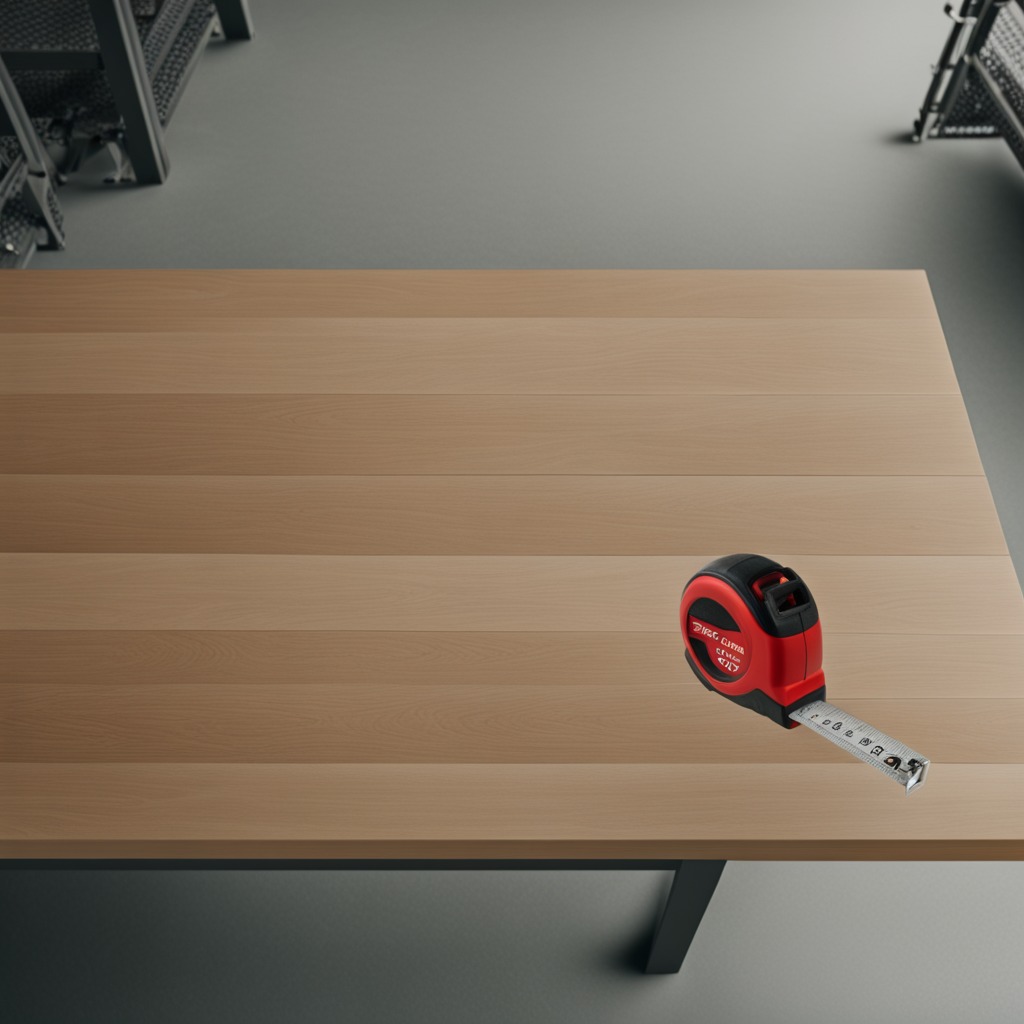
A measuring tape lies on the workbench inside a coastal fishing gear workshop.